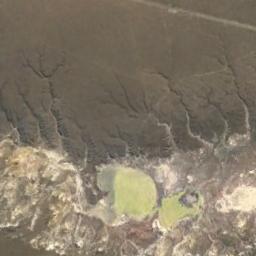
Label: desert